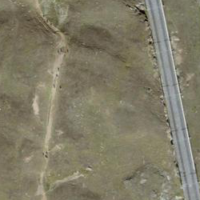
EUNIS habitat code: 26
Species observed at this site:
Jacobaea incana
Marmota marmota
Erebia tyndarus